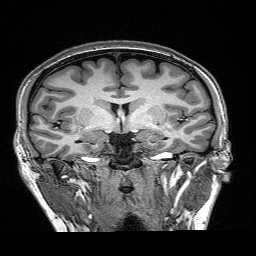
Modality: T1w
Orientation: sagittal